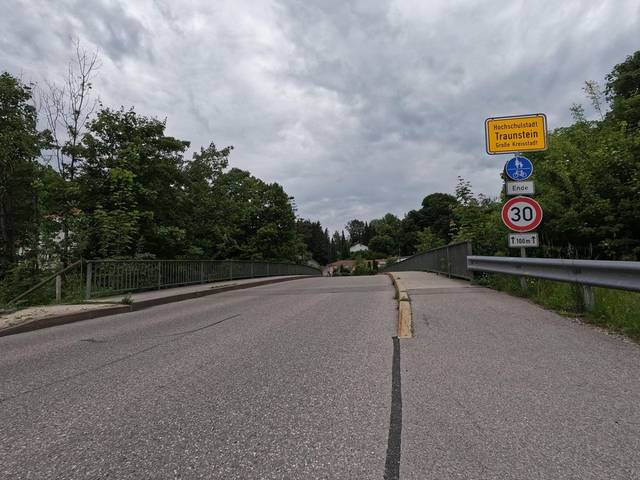
Region: Germany
Coordinates: 47.881, 12.641